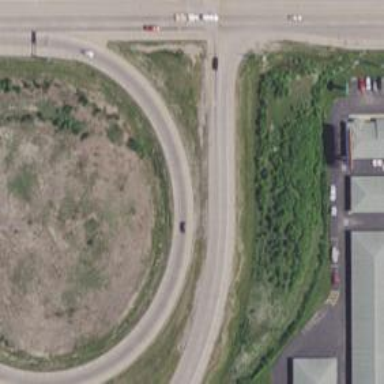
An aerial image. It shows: Offramp on motorway link.